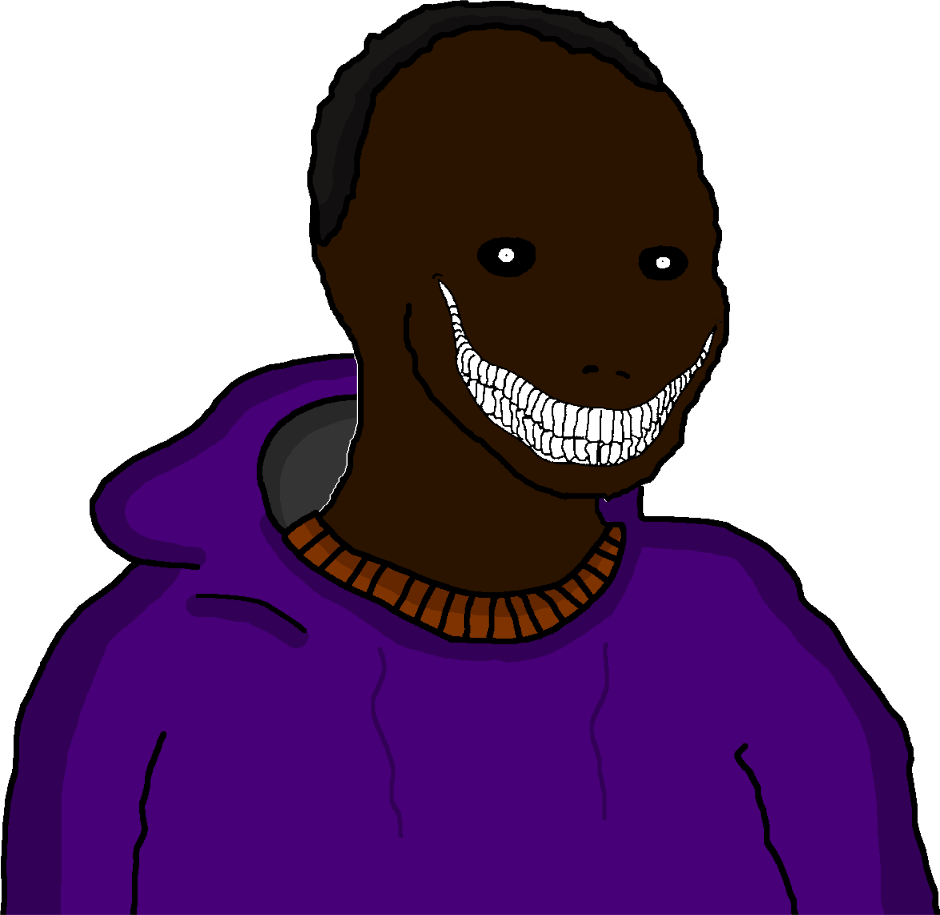
Label: 5_Oomer